Question: I have an inline form that doesn't float elements correctly in medium screens. In <URL> you can see that when the screen is resized to 666px, the form splits into 4 rows.
The issue I have is with the second row when the screen is less than 660px. It only contains one element even though there is space for the other elements following it. I think the issue is with the second select taking the whole line.
How can i make the row second row fill up with as many controls as space allows?

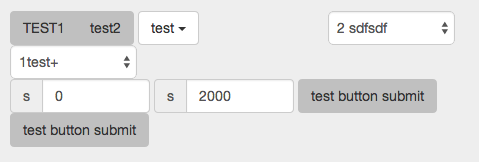
Answer: You need to put all the elements in the same div. Try moving them all into the '.first-row' div.
To constrain your controls from being on the first row, use 'max-width'
Here's an example:
<URL>